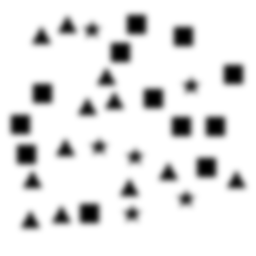
Squares: 12
Triangles: 12
Stars: 6
Total shapes: 30